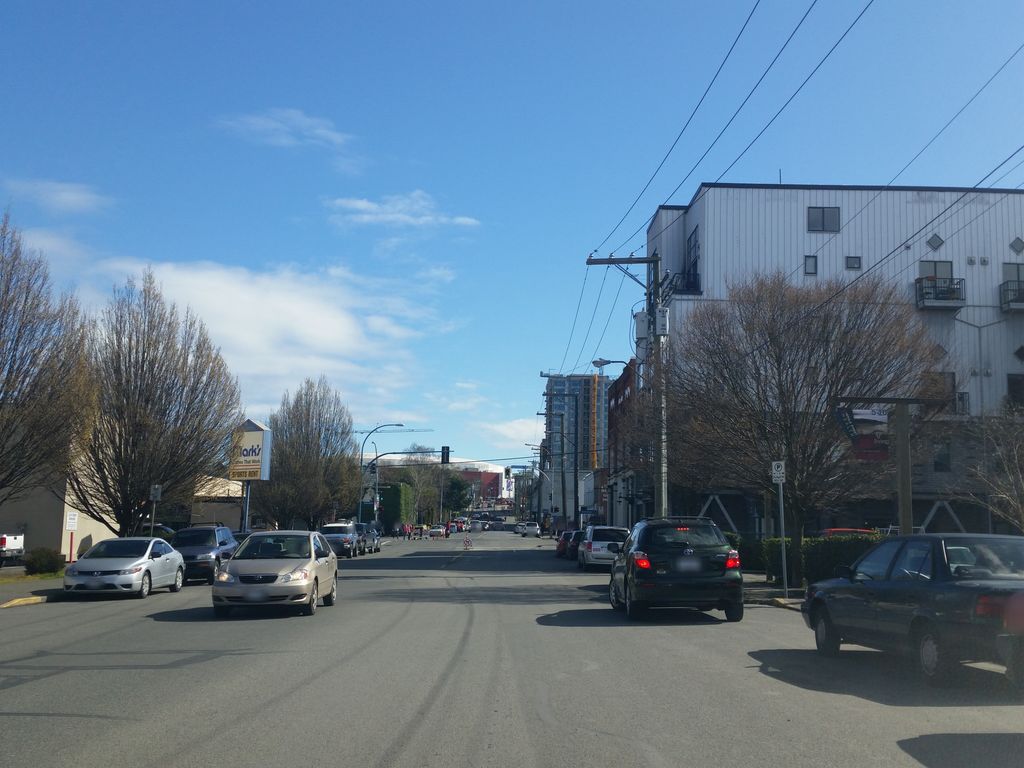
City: victoria